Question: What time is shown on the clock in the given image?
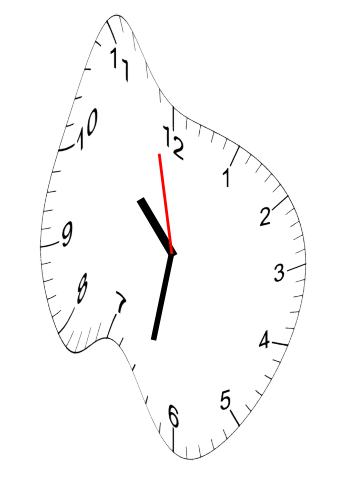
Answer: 10:31:58